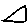
Label: triangle